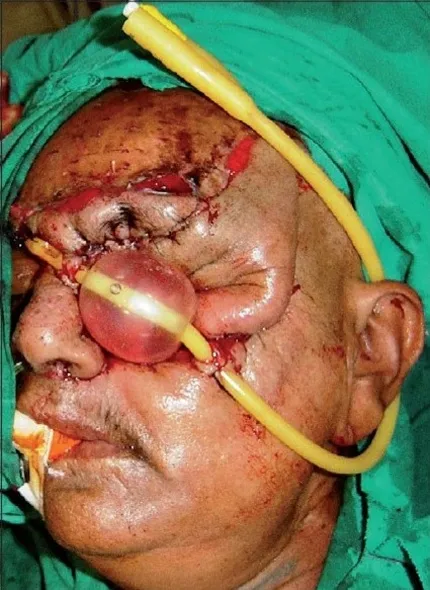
Positioning of Foley's balloon and adjustment of proper pressure.
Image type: medical_photograph (other_medical_photograph)